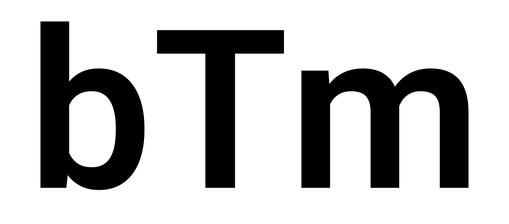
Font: Roboto_SemiBold